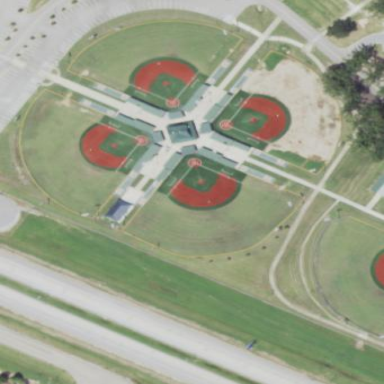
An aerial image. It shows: Baseball pitch for leisure land activities.